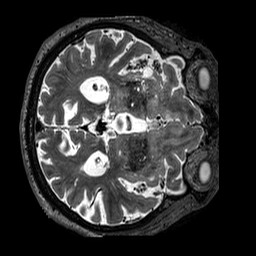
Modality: T2w
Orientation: axial
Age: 71
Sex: male
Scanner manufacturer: siemens
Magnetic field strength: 3 T
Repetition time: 3.2 s
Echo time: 0.567 s